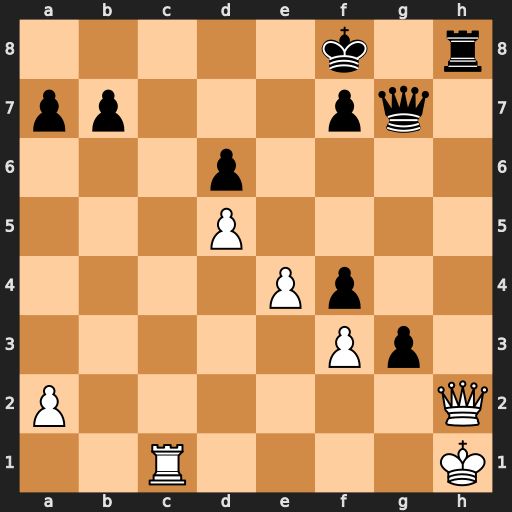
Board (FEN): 5k1r/pp3pq1/3p4/3P4/4Pp2/5Pp1/P6Q/2R4K
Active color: w
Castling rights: -
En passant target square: -
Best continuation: Rc8+ Ke7 Qxh8 g2+ Kg1 Qxh8 Rxh8